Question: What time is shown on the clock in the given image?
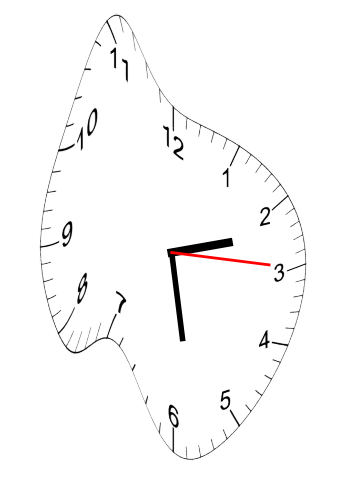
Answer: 02:28:15